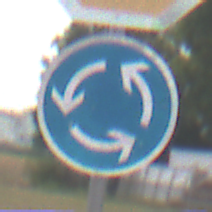
Verkehrszeichen: Kreisverkehr
Zusatzzeichen oben: Stop
Umgebung: Outdoor, Suburban
Tageszeit: Midday
Wetter: Overcast
Licht: Natural
Jahreszeit: NotSpecified
Kontrast: LowContrast